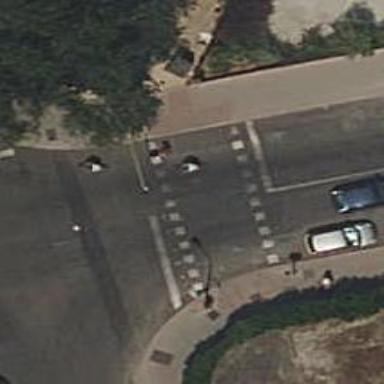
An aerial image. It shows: Crossing with traffic signals.